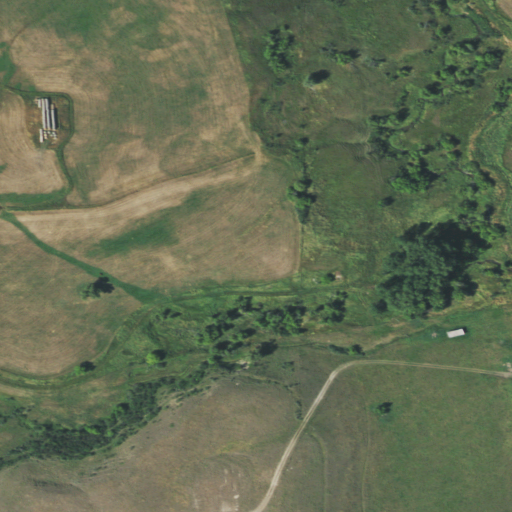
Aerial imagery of valley in Wyoming named Baker Draw containing pasture, grassland, woody wetlands, herbaceous wetlands, shrub, and open development